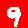
Digit: 9